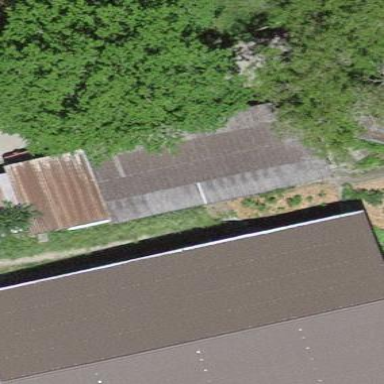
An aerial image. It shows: Rural barn.